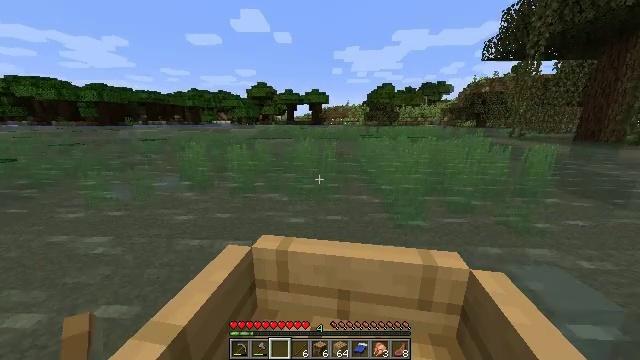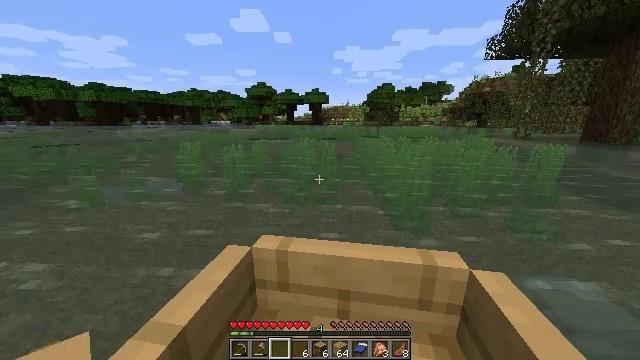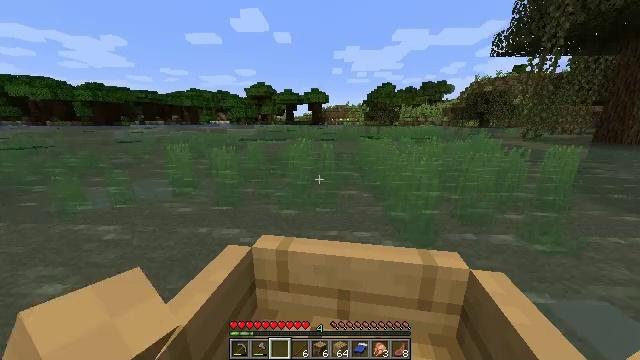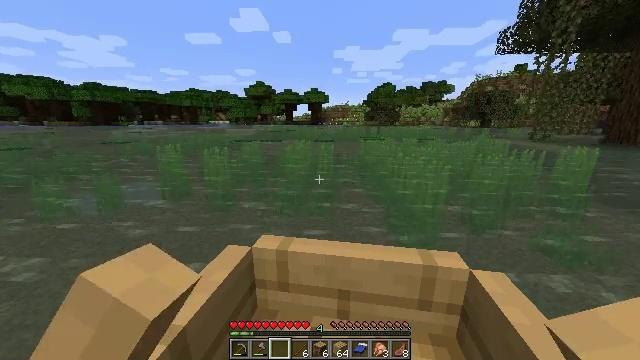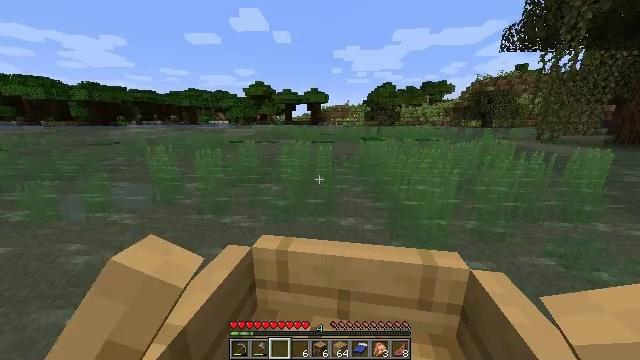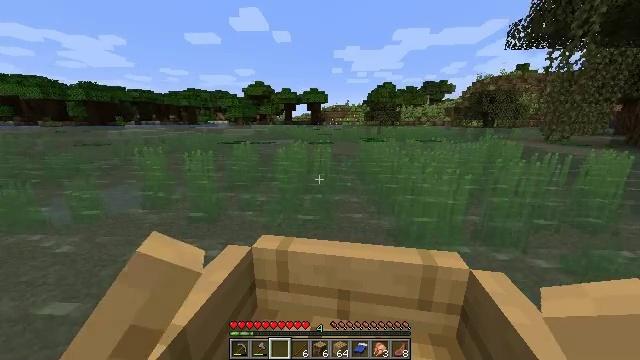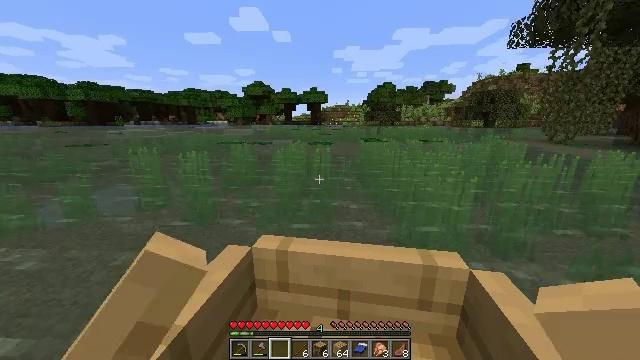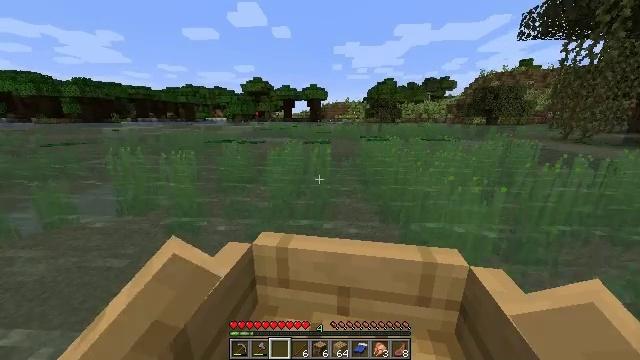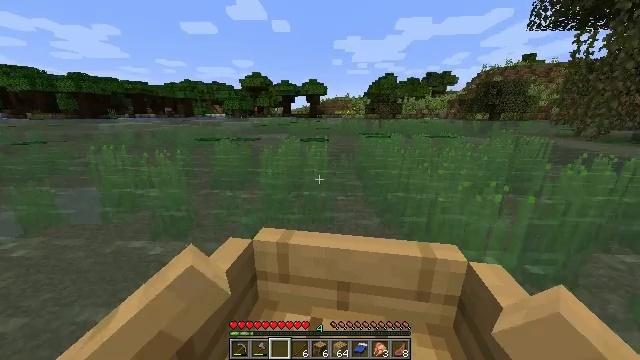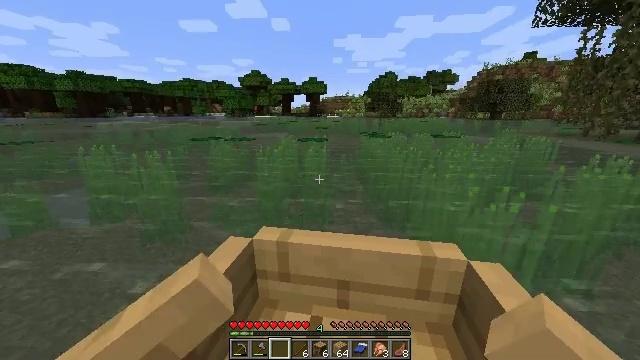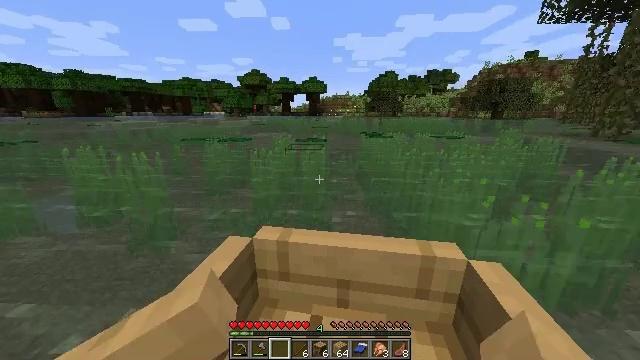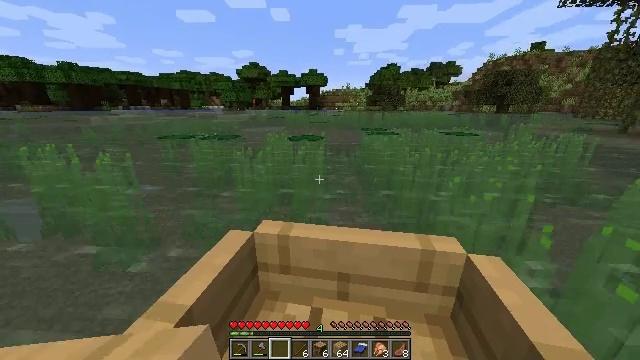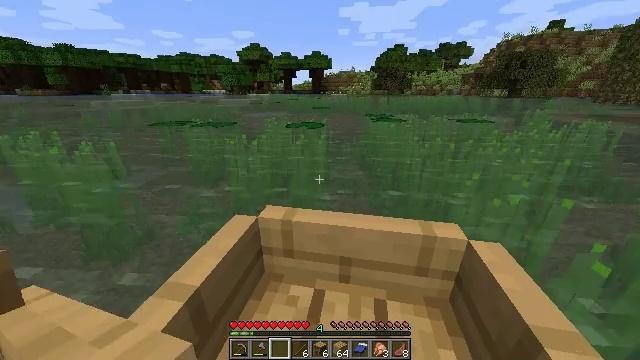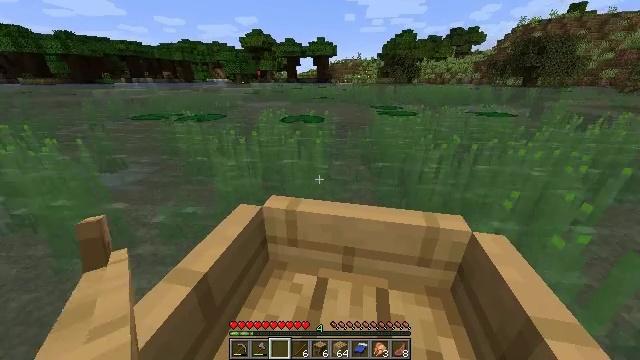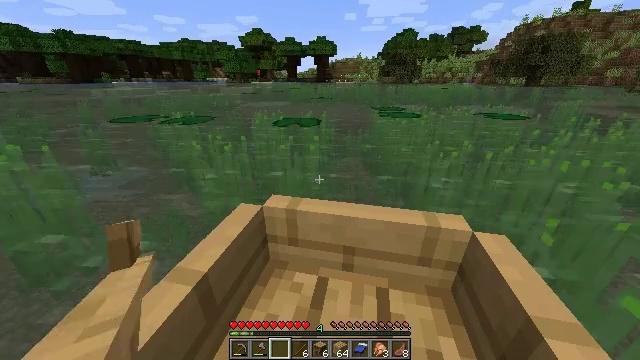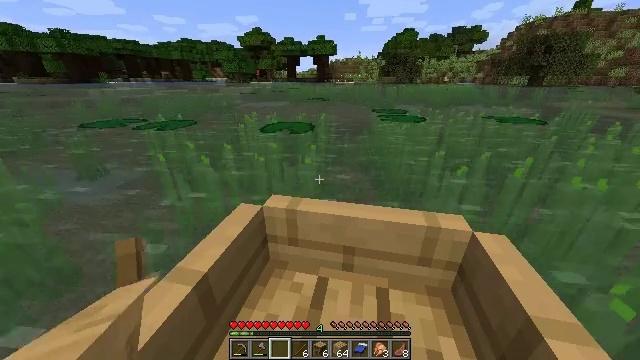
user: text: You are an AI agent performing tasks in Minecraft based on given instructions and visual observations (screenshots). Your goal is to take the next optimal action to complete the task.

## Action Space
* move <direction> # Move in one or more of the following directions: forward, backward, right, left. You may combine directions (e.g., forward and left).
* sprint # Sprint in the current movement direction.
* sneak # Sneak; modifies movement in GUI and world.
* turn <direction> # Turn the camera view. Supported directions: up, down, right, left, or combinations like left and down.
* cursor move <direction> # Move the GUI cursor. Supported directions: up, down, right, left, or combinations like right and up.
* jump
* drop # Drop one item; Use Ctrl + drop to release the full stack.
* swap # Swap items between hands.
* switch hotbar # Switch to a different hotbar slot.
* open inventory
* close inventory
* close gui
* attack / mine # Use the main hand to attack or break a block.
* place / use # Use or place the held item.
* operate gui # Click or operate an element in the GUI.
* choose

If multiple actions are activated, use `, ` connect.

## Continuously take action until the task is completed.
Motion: motion action
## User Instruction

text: Drop a lily pad.
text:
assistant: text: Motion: move forward, sprint
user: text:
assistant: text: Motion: move forward, sprint
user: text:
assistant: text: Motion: move forward, sprint
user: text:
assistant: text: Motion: move forward, sprint
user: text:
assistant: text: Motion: move forward, sprint
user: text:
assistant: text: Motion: move forward, sprint
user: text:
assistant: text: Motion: move forward, sprint
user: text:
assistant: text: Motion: move forward, sprint, turn down
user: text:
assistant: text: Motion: move forward, sprint
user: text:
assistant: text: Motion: move forward, sprint
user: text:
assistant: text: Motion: move forward, sprint, turn down
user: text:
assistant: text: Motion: move forward, sprint, turn down
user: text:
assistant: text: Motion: move forward, sprint, turn left and down
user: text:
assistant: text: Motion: move forward, sprint
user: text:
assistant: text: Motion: move forward, sprint
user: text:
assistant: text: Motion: move forward, sprint
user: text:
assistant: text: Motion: move forward, sprint
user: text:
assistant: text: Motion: move forward, sprint
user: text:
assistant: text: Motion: move forward, sprint
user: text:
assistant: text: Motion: move forward, sprint
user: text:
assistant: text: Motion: move forward, sprint
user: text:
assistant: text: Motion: move forward, sprint
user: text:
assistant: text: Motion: move forward, sprint
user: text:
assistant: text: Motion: move forward, sprint
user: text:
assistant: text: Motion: move forward, sprint
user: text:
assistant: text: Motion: move forward, sprint
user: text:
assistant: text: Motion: move forward, sprint
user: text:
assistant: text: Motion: move forward, sprint
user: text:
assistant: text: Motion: move forward, sprint
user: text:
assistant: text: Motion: move forward, sprint